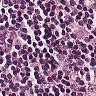
Metastatic tissue present: yes